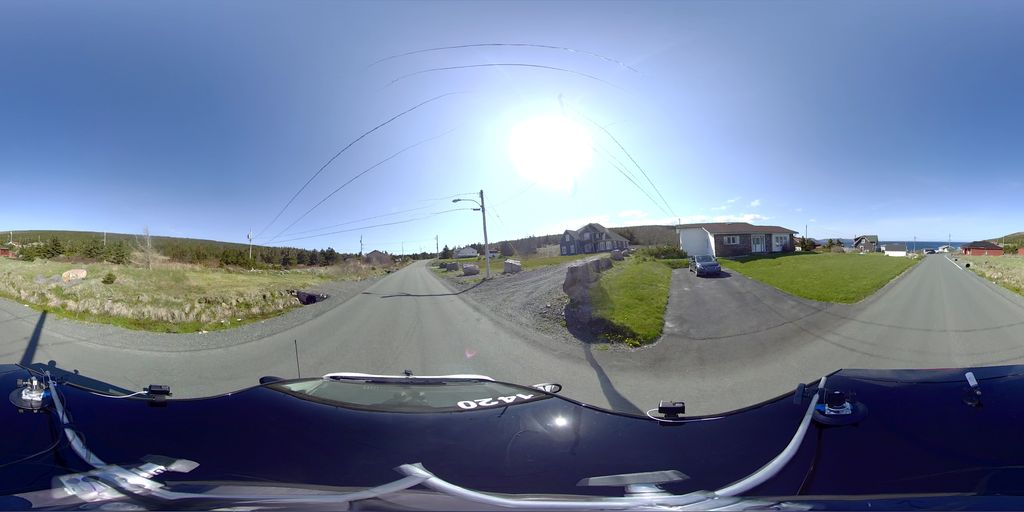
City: st_johns